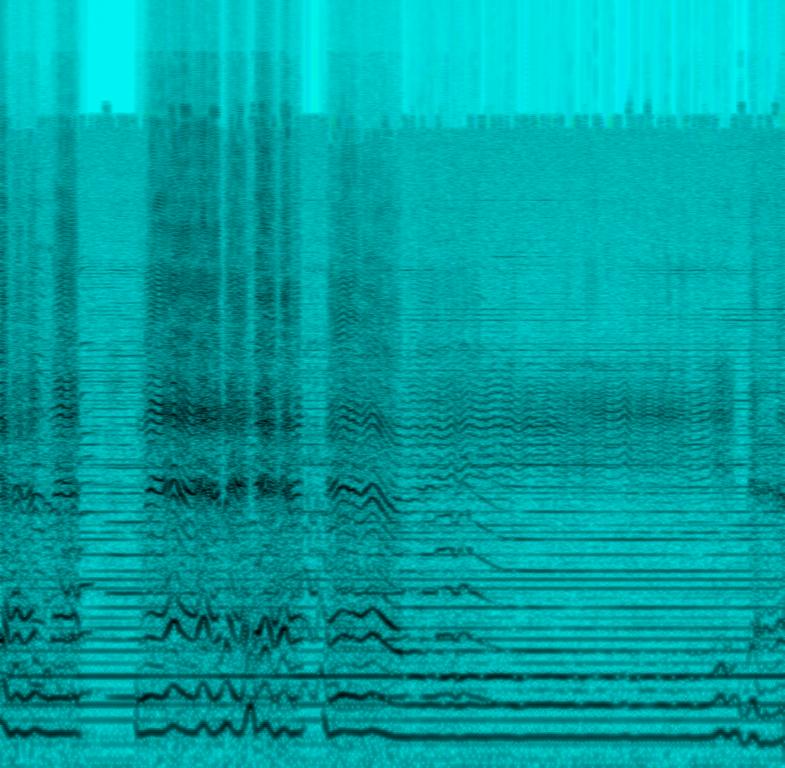
The track fits the carnatic music genre from India. A male vocalist sings with a sharp and nasal voice. The ambience melody is made with a sitar that has a rough and sharp sound. The atmosphere is mystical and traditional.